Field crop: maize
Growth stage: 2
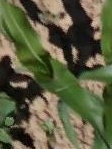
Species: maize